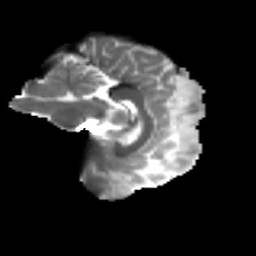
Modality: T2w
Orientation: sagittal
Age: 33
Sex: female
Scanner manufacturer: ge
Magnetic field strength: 3 T
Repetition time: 7.8 s
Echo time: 0.0606 s